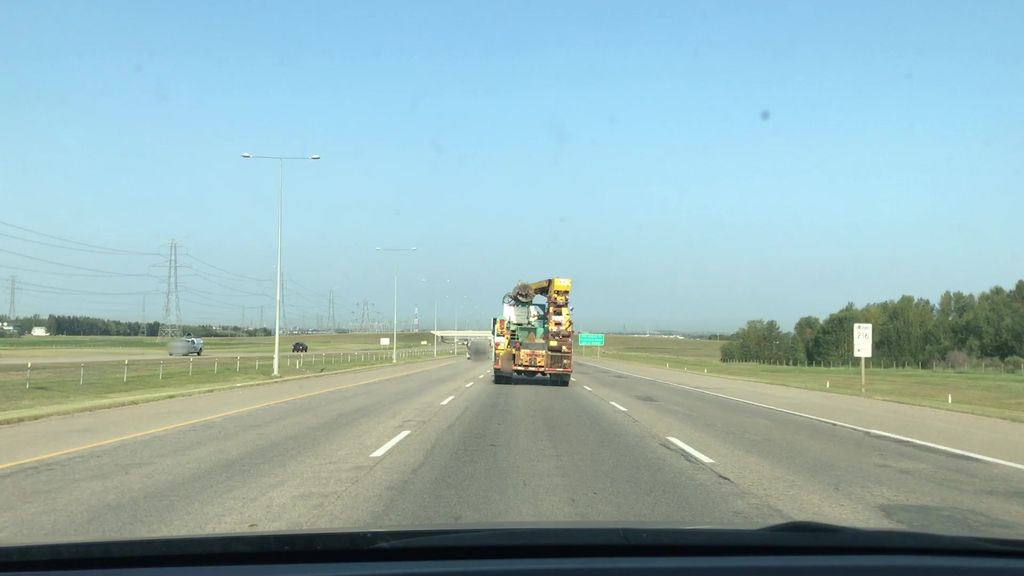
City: edmonton